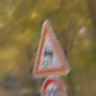
Verkehrszeichen: SchleuderOderRutschgefahr
Zusatzzeichen unten: Geschwindigkeit130
Umgebung: Outdoor, Nature
Tageszeit: Midday
Wetter: Overcast
Licht: Natural
Jahreszeit: NotSpecified
Kontrast: LowContrast